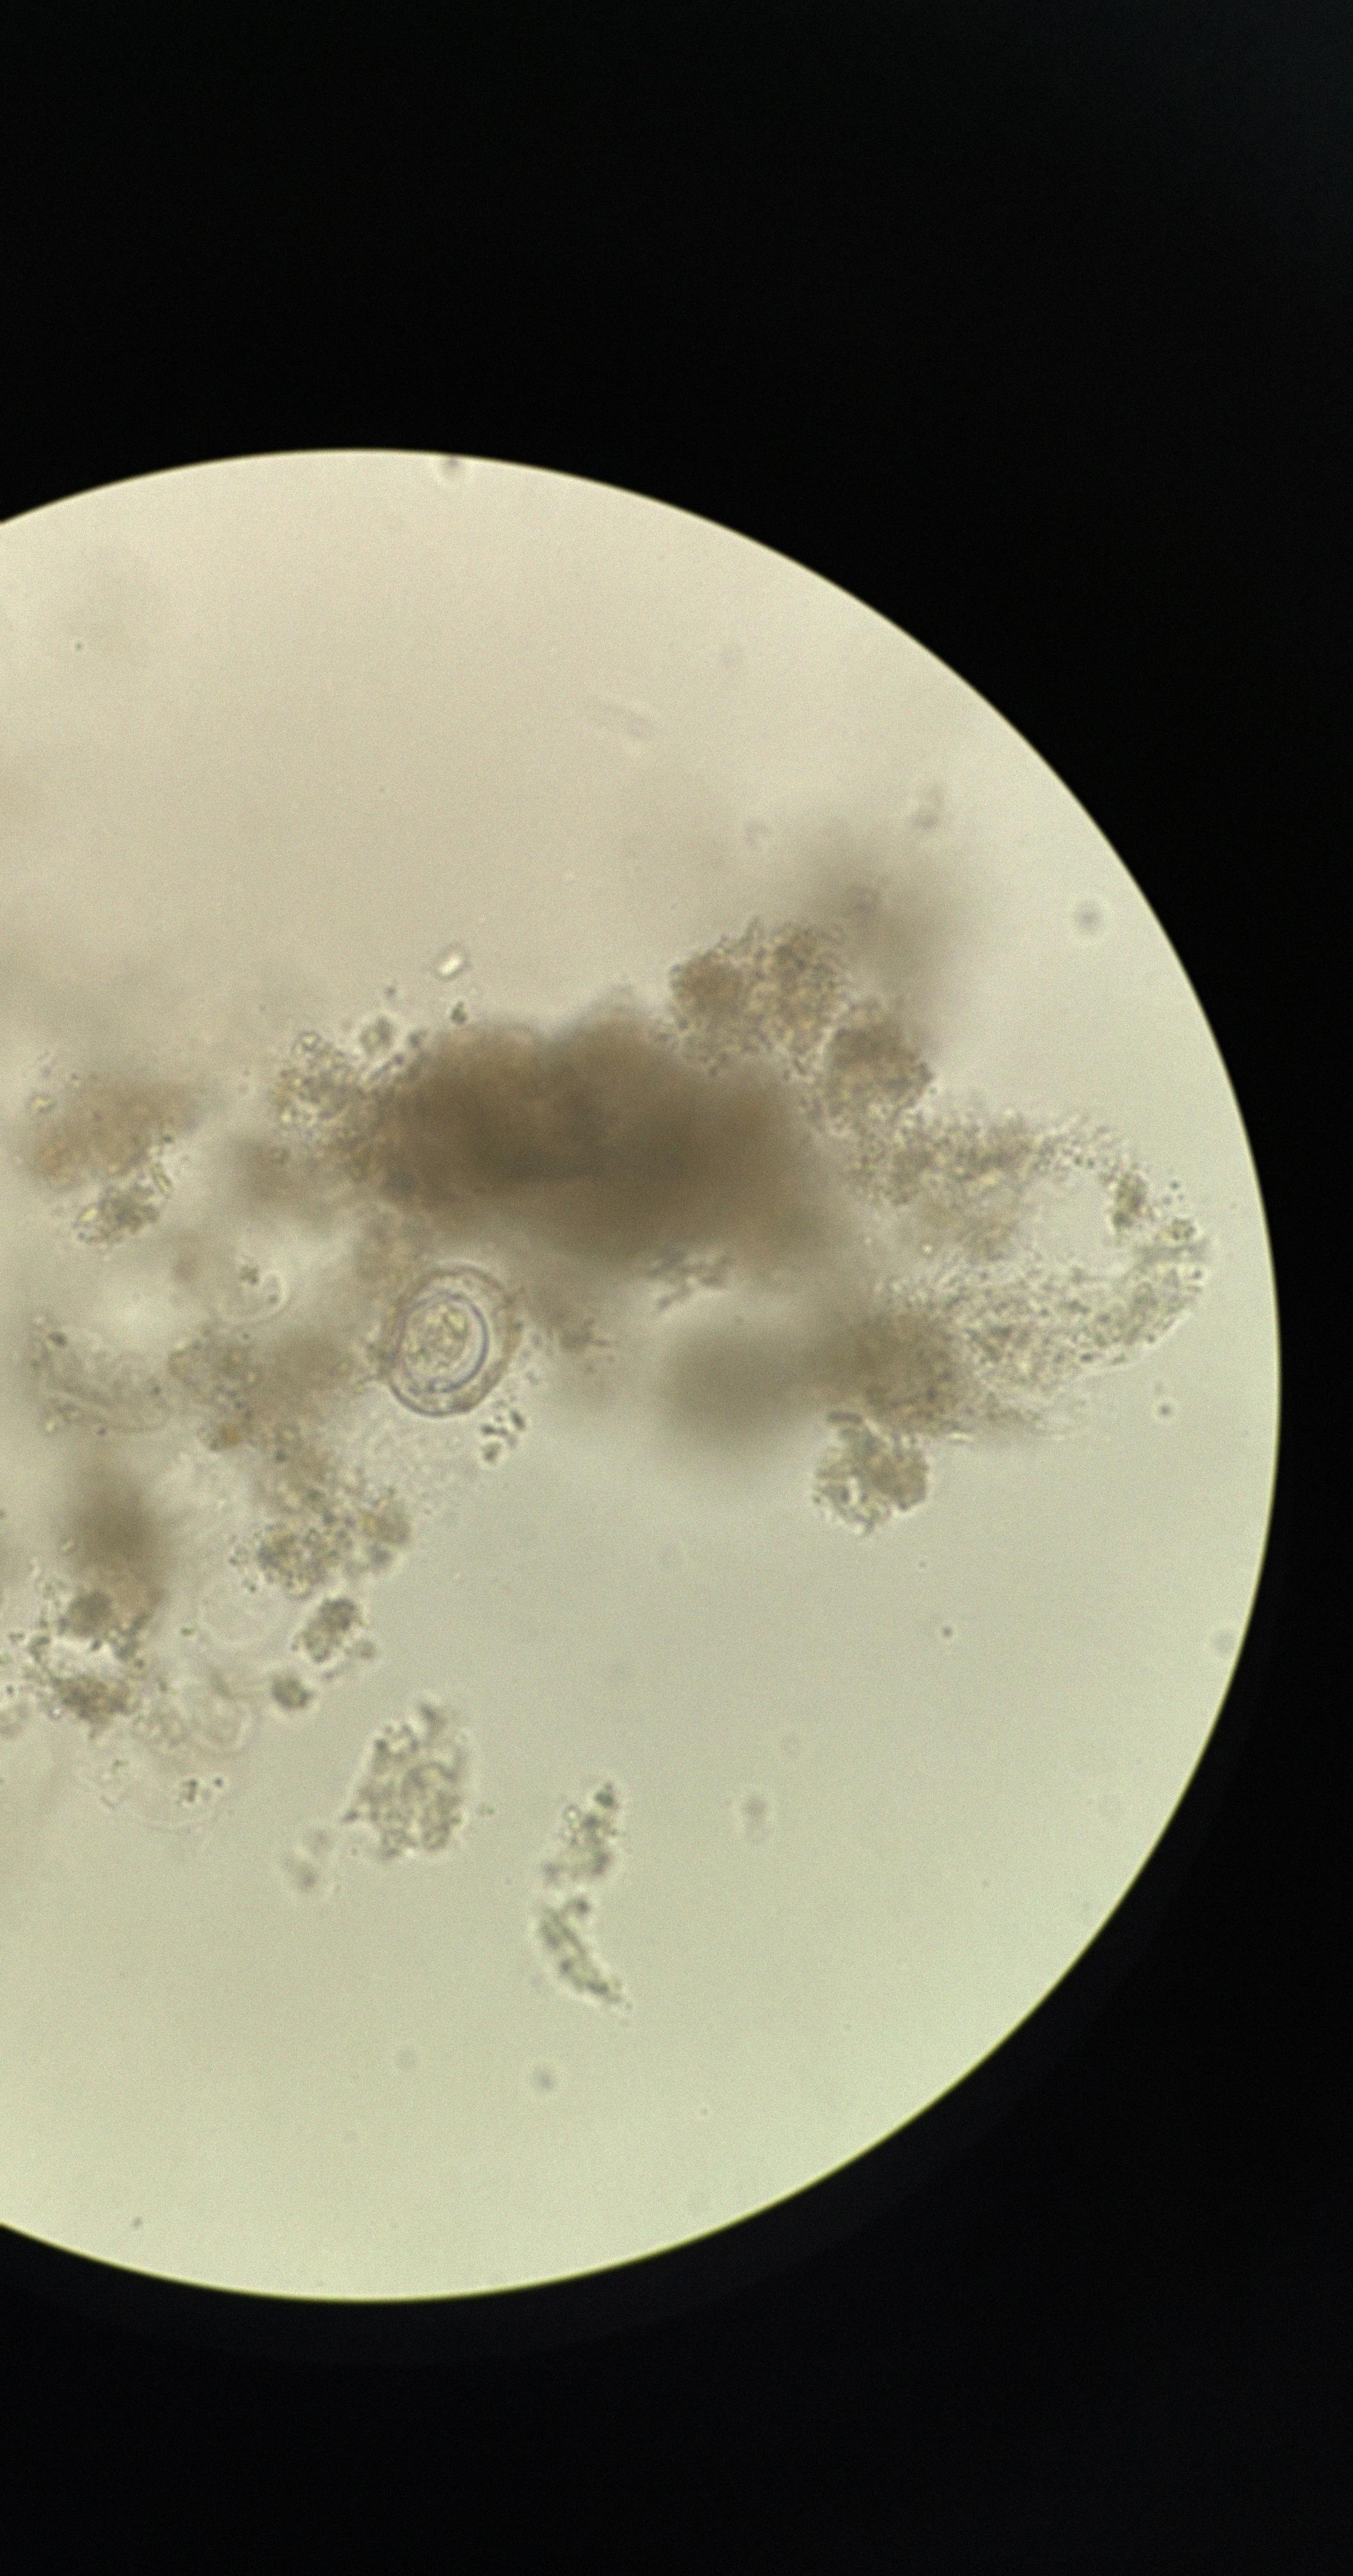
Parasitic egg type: Hymenolepis nana